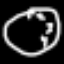
Label: clock